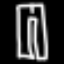
Label: pants